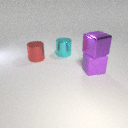
large purple rubber cube to the right of large red metal cylinder